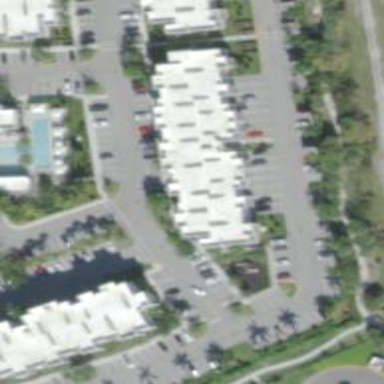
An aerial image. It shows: Parking space.